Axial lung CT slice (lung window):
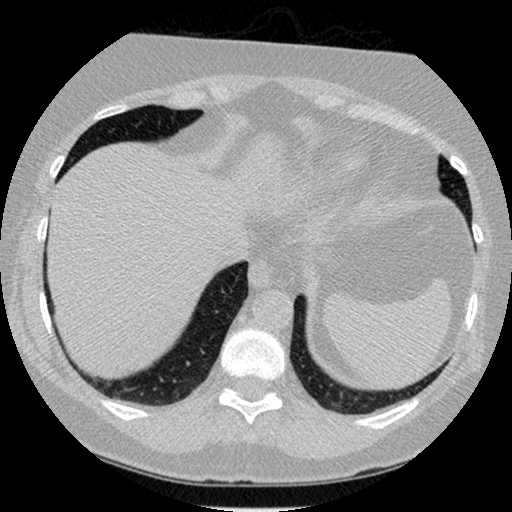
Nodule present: no